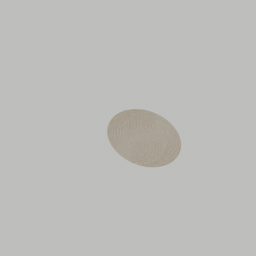
Label: decoration